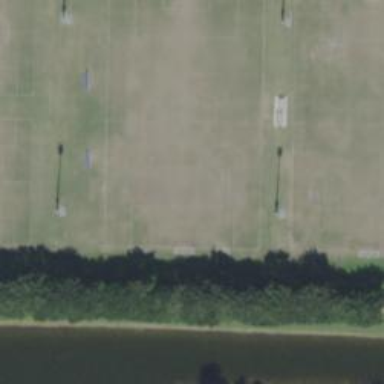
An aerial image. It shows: Soccer pitch designated for leisure and sports activities.